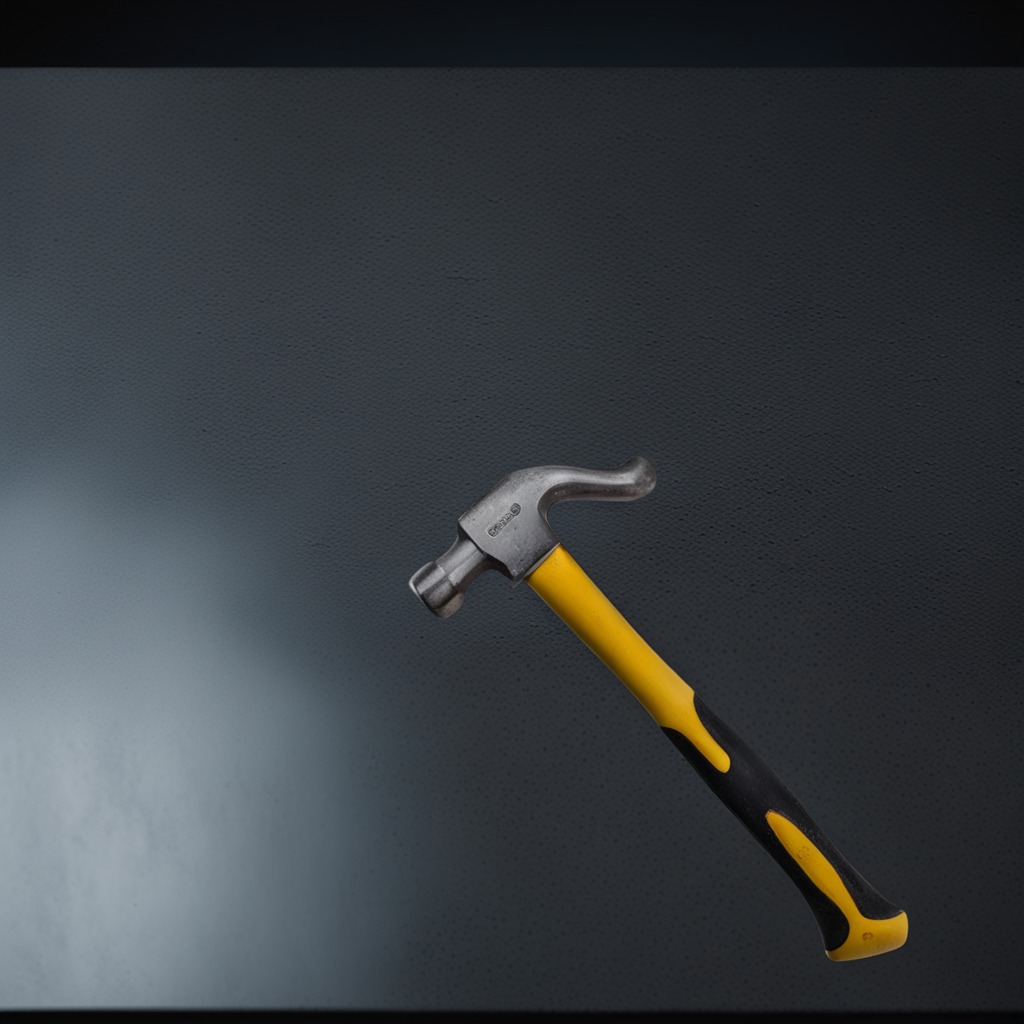
A hammer lying on a clean granite table inside a workshop at night dim ambient light soft shadows worn but